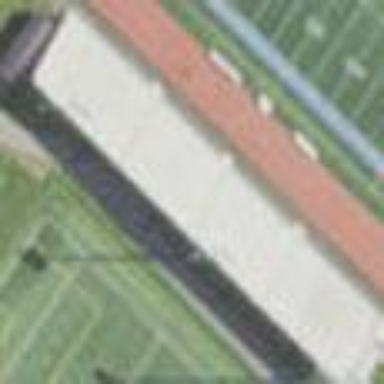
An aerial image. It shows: Grandstand on leisure land with bleachers.